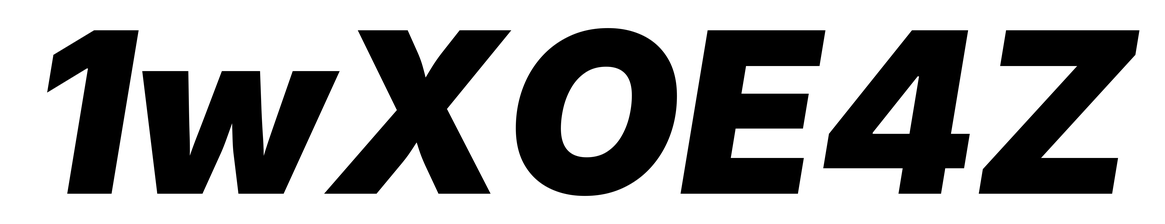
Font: Inter-Italic_Black_Italic